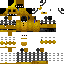
A female skeleton skin with dark skin, wearing blonde helmet dressed in a gold robe top and brown pants, featuring a closed mouth.